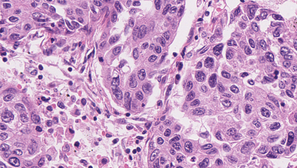
Tumor epithelial tissue: yes
Tumor-associated stroma tissue: yes
Normal tissue: no